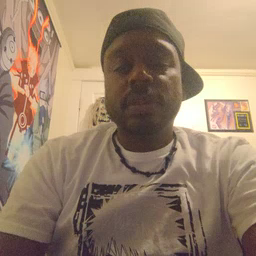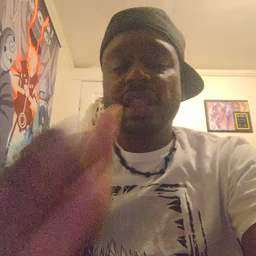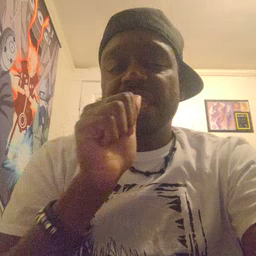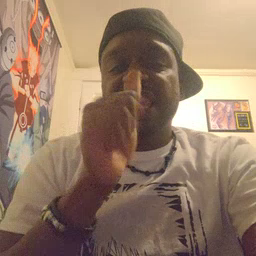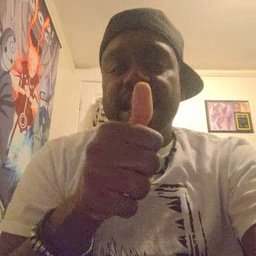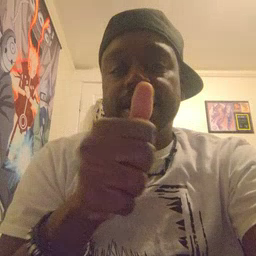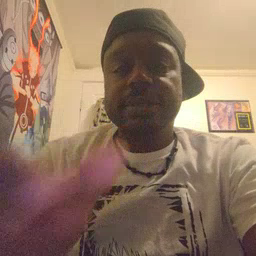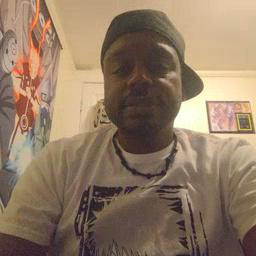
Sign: nuts